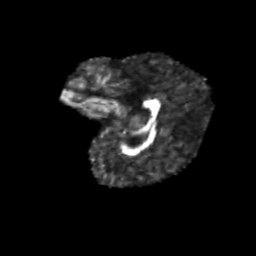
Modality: FA
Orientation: sagittal
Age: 6
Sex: male
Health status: healthy